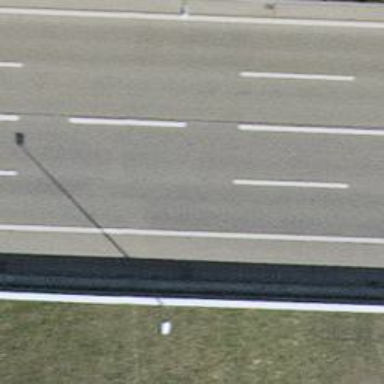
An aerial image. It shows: Motorway bridge with asphalt surface.